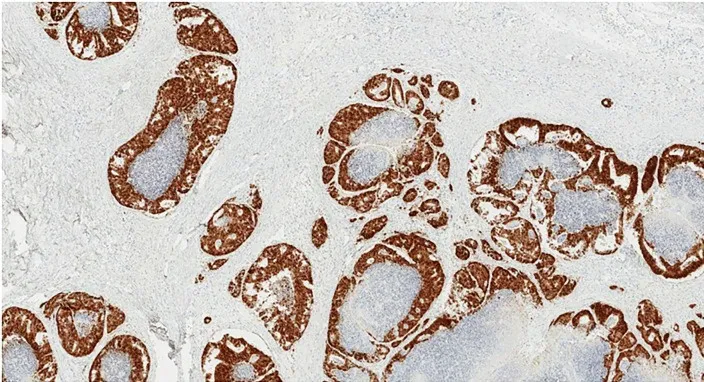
CDX2 immunohistochemistry. Positive nuclear staining in tumor cells (original magnification x40).
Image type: pathology (immunostaining)